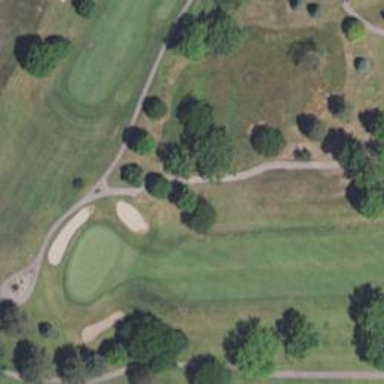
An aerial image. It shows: Path for both road and golf.